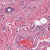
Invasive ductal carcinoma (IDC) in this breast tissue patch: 0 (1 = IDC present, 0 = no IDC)